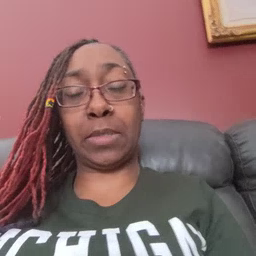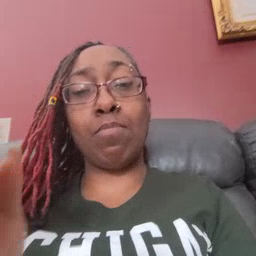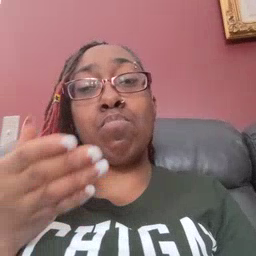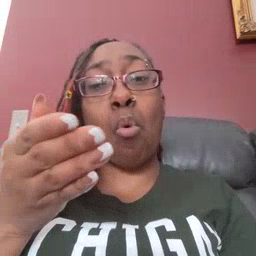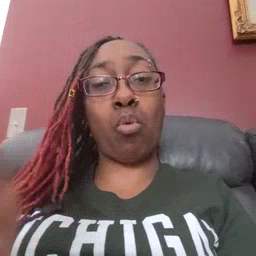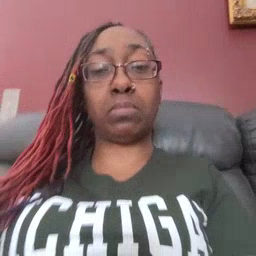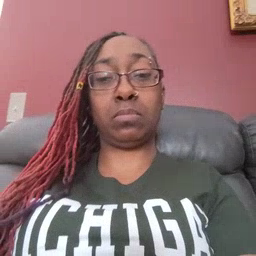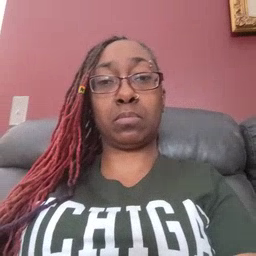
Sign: boat